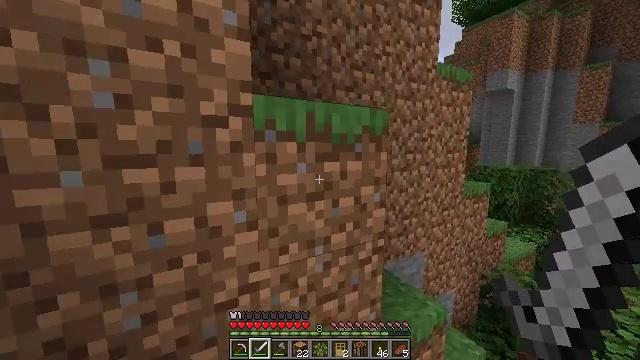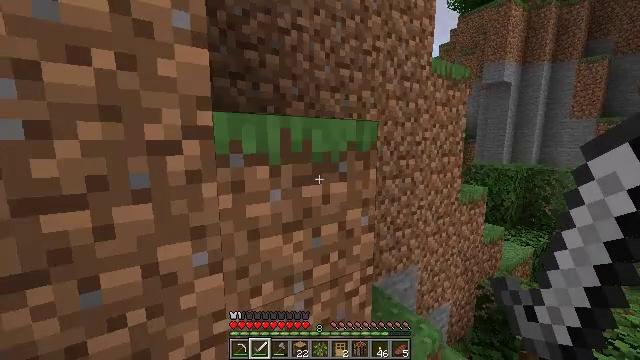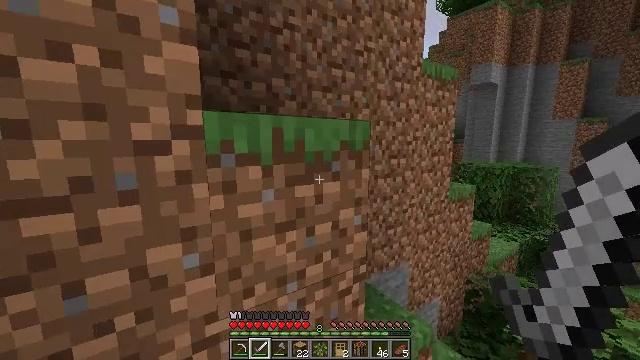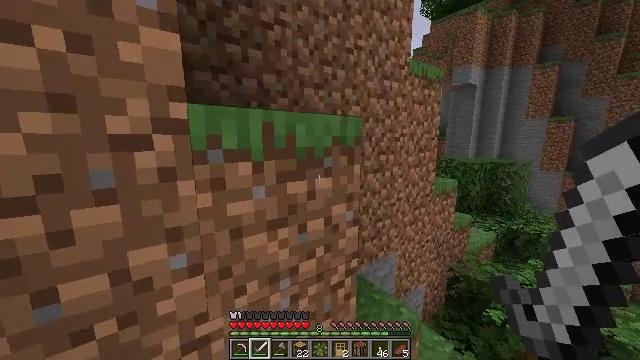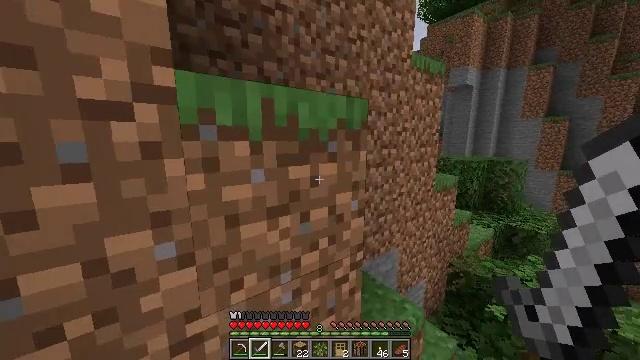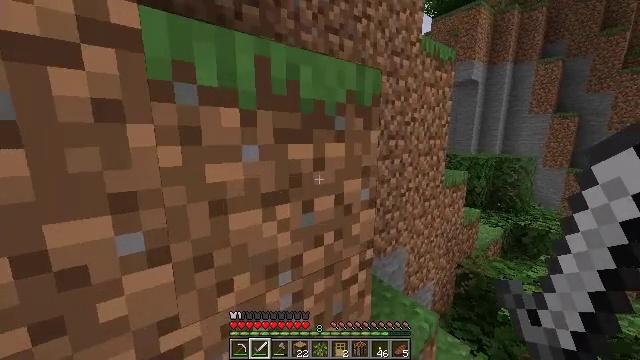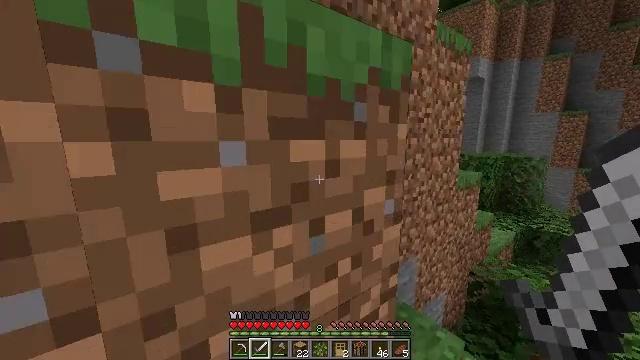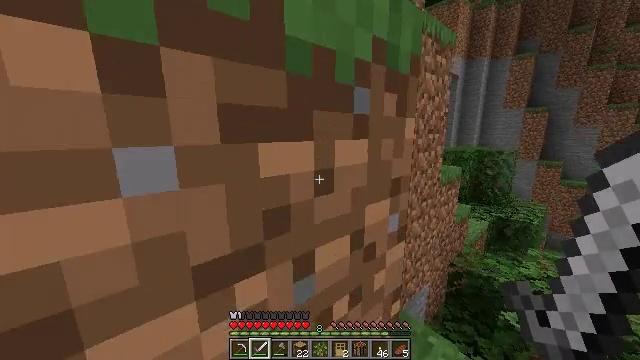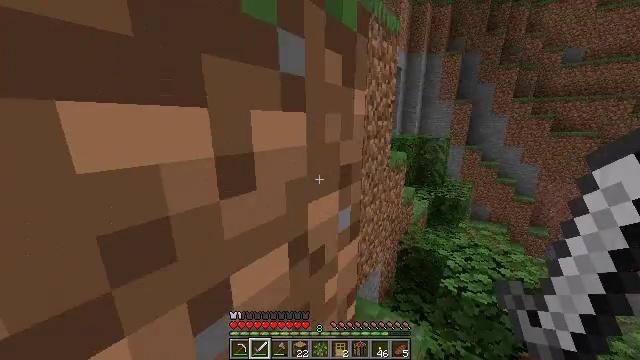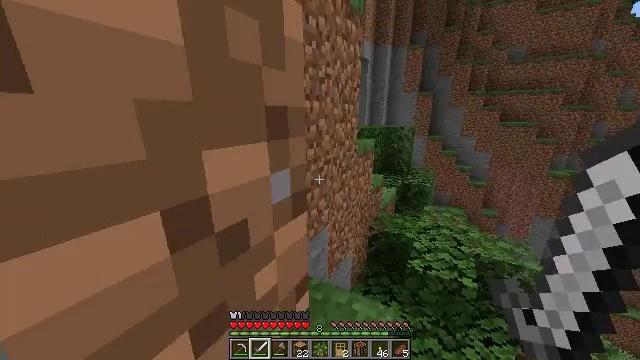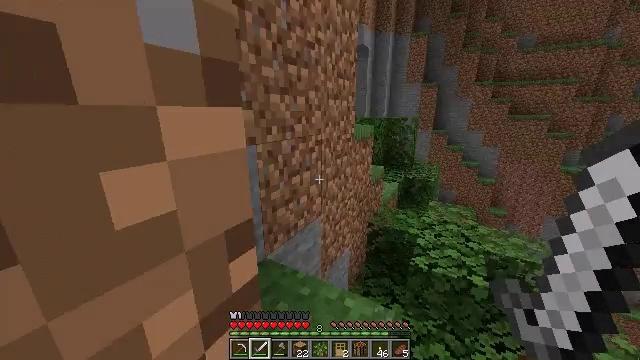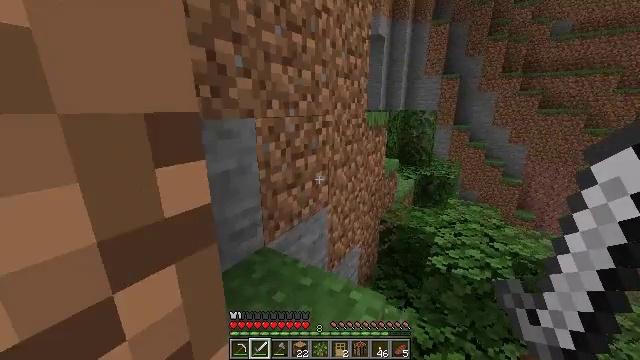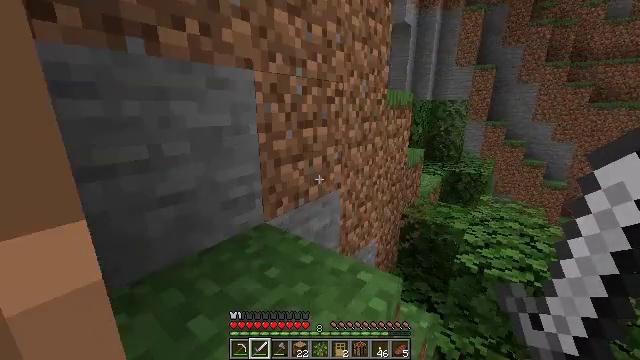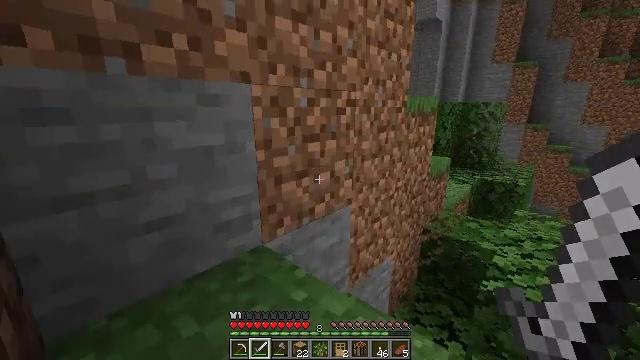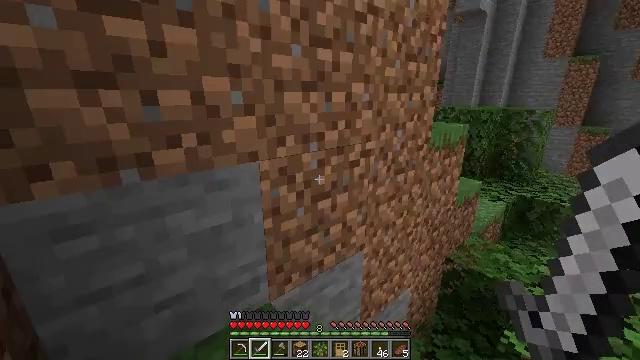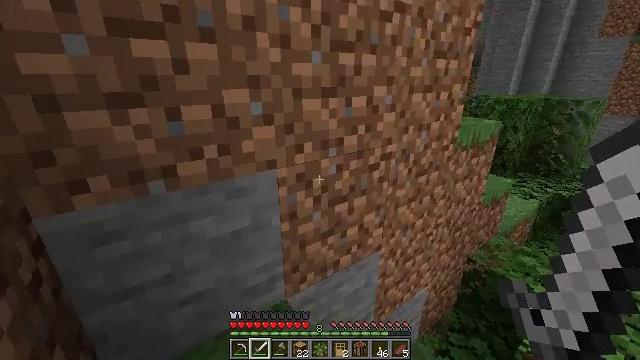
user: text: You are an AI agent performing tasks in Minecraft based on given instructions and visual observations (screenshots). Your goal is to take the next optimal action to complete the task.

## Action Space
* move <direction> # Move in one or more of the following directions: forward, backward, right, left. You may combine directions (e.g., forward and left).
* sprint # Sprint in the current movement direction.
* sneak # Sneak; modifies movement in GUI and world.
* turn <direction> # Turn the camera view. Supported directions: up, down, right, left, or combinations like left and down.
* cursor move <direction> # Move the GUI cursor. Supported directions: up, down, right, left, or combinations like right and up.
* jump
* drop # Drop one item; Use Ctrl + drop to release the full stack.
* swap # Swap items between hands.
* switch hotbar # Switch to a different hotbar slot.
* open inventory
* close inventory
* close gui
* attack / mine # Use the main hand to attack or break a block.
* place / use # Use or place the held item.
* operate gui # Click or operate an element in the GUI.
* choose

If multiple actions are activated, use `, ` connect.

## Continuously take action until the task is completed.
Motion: motion action
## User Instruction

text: Gather oak leaves by attacking.
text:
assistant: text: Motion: move forward and move left, sprint, turn right, jump
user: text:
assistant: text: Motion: move forward and move left, sprint, turn right
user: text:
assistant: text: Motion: move forward and move left, sprint, turn right and down
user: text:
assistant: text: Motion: move forward, sprint
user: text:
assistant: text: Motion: move forward, sprint
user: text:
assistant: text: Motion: move forward, sprint
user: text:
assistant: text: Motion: move forward, sprint, turn right and down
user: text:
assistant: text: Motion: move forward, sprint, turn right and down
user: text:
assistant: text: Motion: move forward, sprint, turn right and down
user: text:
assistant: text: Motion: move forward, sprint, jump
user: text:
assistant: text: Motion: move forward, sprint, turn left, jump
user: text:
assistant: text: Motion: move forward, sprint, turn left, jump
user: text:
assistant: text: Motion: move forward, sprint, turn left, jump
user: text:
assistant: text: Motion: move forward and move left, sprint, turn left and down, jump
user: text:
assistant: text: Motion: move forward and move left, sprint, turn left and down, jump
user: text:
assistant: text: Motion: move forward and move left, sprint, turn left and down, jump
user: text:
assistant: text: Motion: move forward and move left, sprint, turn left and down, jump
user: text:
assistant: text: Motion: move forward and move left, sprint, turn left and down, jump
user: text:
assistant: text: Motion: move forward and move left, sprint, turn right and down, jump
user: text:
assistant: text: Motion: move forward and move left, sprint, turn right and down
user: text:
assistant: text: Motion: move forward and move left, sprint, turn right and down
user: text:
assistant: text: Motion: move forward and move left, sprint, turn right and down
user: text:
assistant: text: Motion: move forward, sprint, turn right
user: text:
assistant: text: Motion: move forward, sprint, turn right
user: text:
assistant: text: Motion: move forward, sprint, turn right
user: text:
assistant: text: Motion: move forward, sprint, turn right and up, jump
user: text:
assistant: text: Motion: move forward, sprint, jump
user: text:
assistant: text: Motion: move forward, sprint, jump
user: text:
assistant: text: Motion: move forward, sprint, turn left and up, jump
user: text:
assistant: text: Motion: move forward, sprint, turn left and up, jump